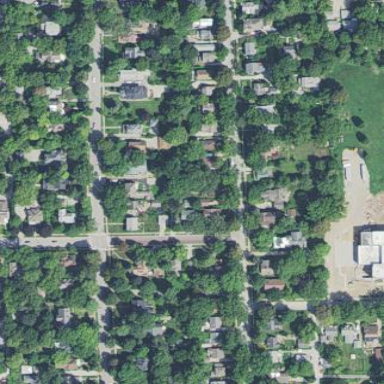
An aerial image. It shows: Residential area within historic district.